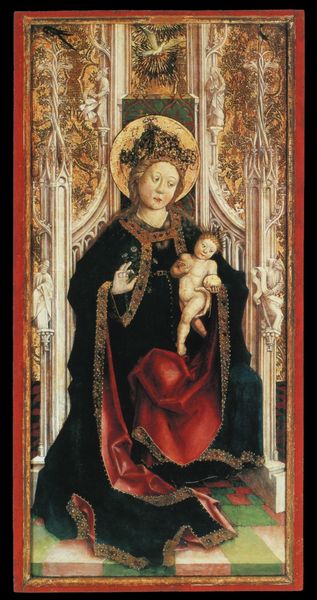
Titel: Thronende Madonna mit Kind
Institution: Brixen, Diözesanmuseum
Schlagwörter: gemälde, hand, nackt, umhang, grün, blume, blumen, frau, kariert, schwarz, säulen, blüte, rot, band, kirche, gewand, gold, kind, mutter, borte, gotik, krone, engel, figuren, thron, robe, knabe, türme, fliesen, heiligenschein, jesus, mittelalter, putten, maria, madonna, ikone, glorie, kacheön